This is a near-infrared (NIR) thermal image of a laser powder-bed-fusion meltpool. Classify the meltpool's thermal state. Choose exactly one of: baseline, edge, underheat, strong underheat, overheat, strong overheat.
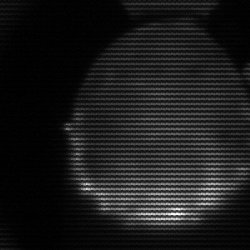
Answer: edge